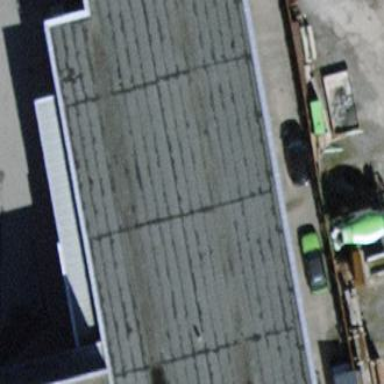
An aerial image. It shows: Commercial building.